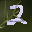
Label: 2